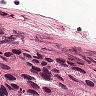
Metastatic tissue present: yes